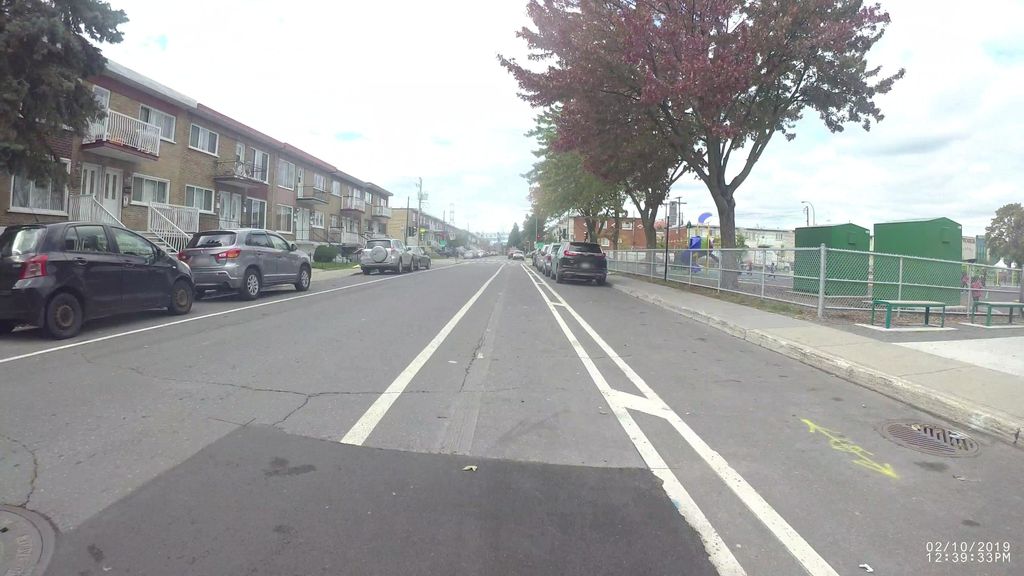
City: montreal